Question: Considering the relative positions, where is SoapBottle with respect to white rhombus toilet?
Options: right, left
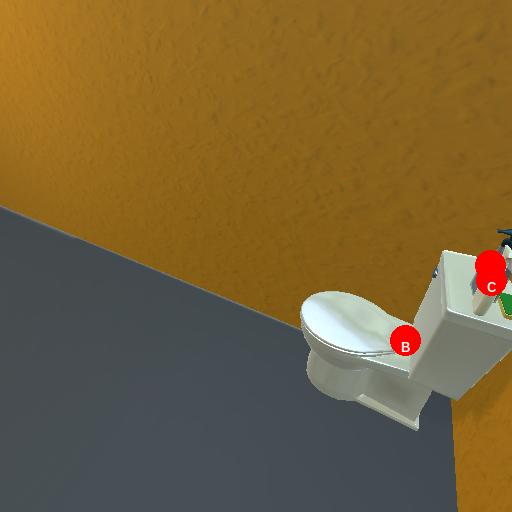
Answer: right